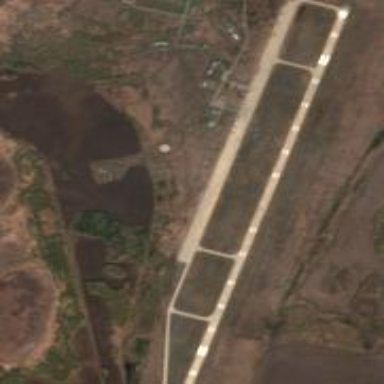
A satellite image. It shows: Military airfield located within larger aerodrome area.